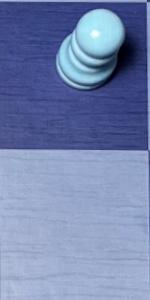
Label: Empty